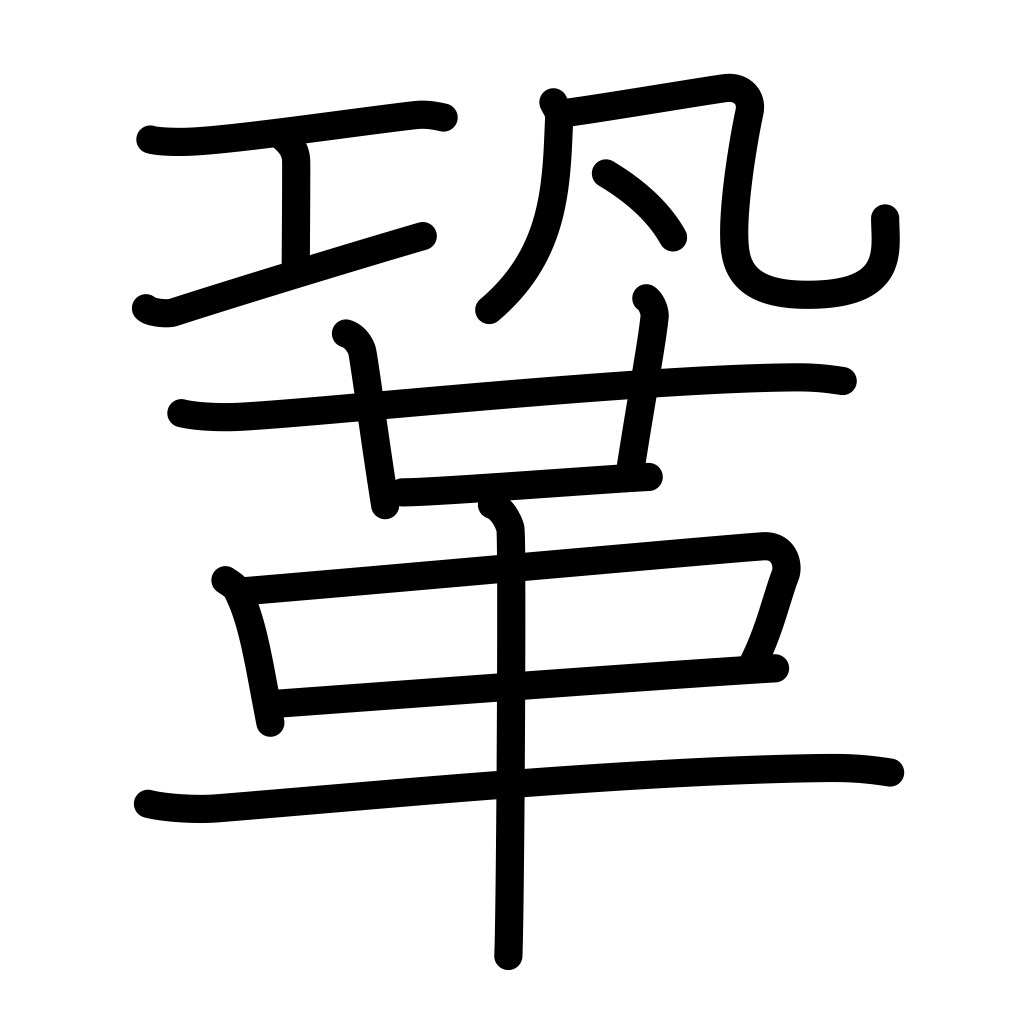
Meaning: hard, firm